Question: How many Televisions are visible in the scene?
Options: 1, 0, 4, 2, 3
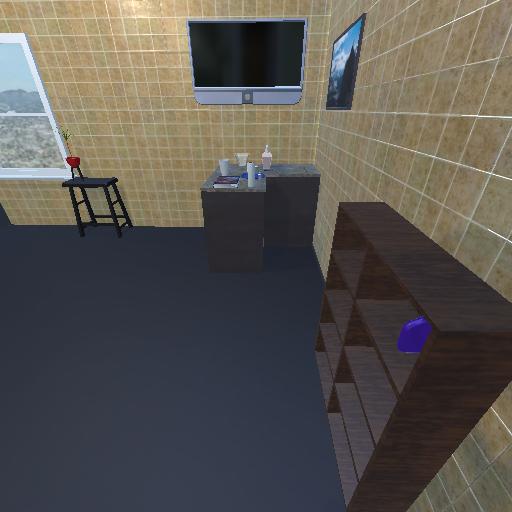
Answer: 1